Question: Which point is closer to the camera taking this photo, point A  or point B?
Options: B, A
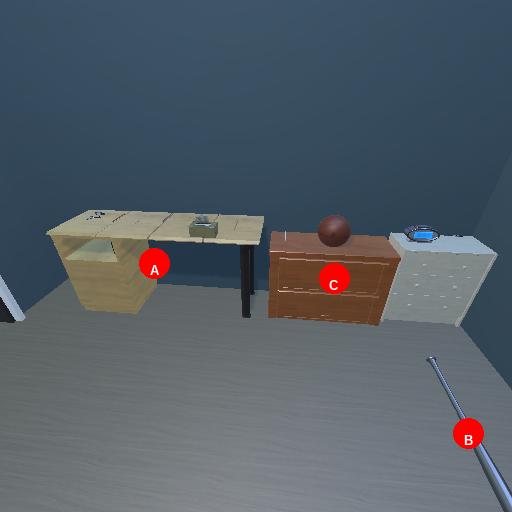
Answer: B